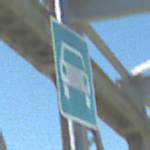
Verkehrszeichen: Kraftfahrstrasse
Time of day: MorningAfternoon
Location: Outdoor (Special)
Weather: Clear
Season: NotSpecified
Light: Natural